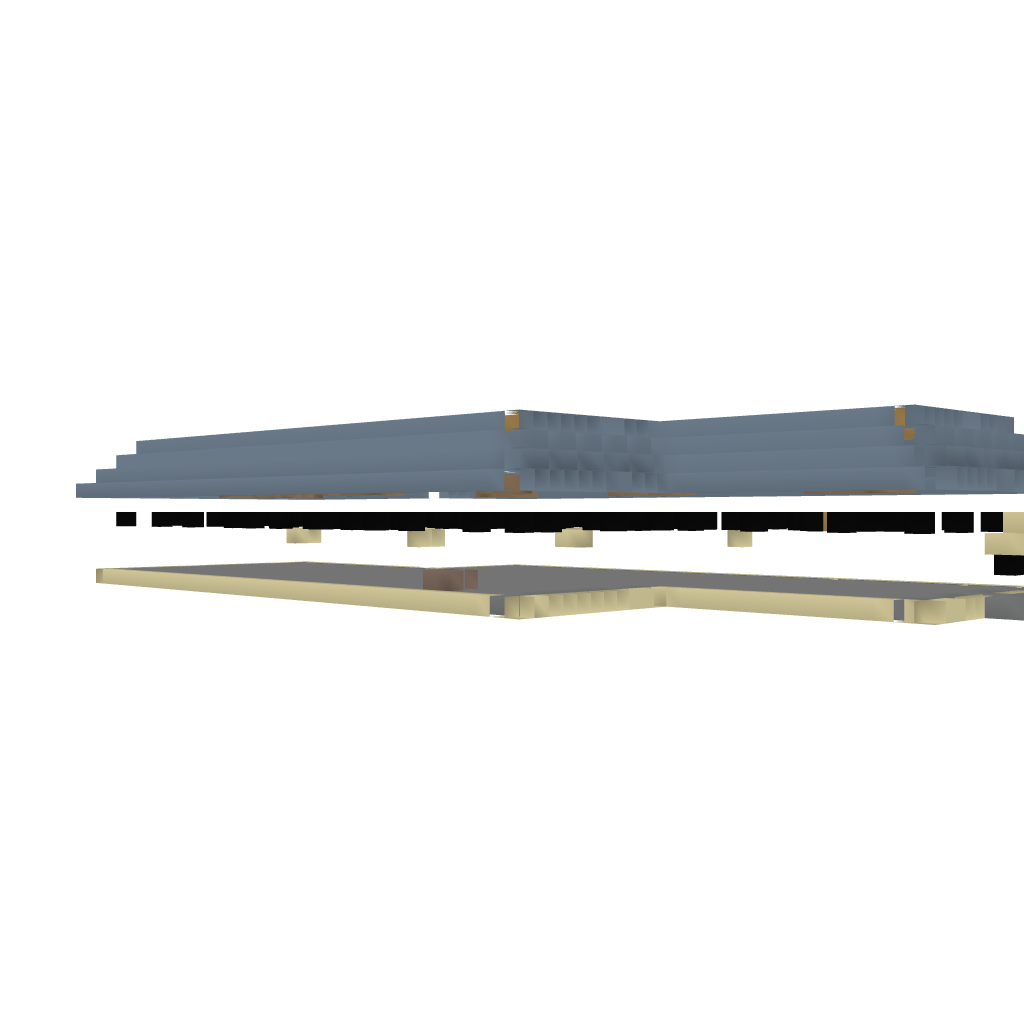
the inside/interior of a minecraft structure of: Desert House